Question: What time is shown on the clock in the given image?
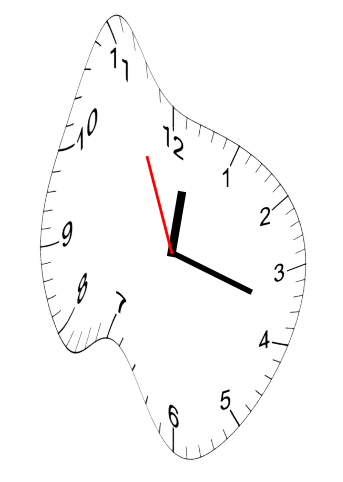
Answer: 12:17:56